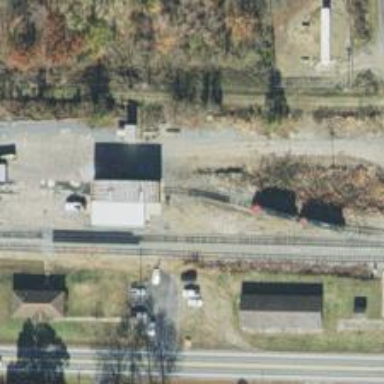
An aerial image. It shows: Railway spur service.